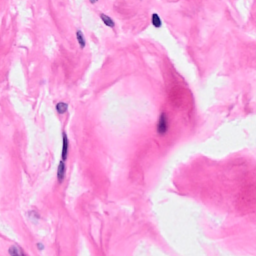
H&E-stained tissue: Breast